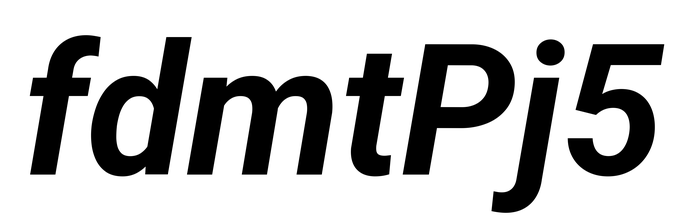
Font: Roboto-Italic_Bold_Italic